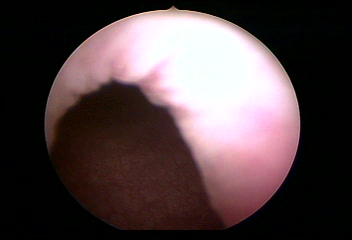
Modality: WLC
Class: Normal mucosa
Bladder cancer association: No